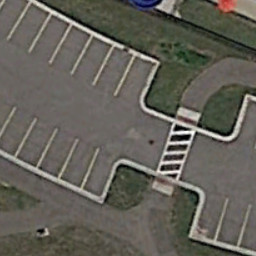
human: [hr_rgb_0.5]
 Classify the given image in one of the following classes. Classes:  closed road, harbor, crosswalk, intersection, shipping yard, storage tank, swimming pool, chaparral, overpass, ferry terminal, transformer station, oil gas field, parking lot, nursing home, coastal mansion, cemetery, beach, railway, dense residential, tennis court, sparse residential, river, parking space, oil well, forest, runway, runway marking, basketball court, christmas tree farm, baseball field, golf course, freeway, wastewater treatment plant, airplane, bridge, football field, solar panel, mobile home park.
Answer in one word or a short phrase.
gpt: parking space